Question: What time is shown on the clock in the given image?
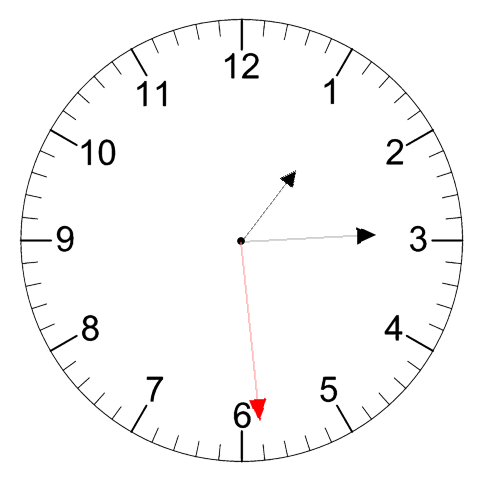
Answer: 01:14:29